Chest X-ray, PA view. Patient: 68 years old, sex M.
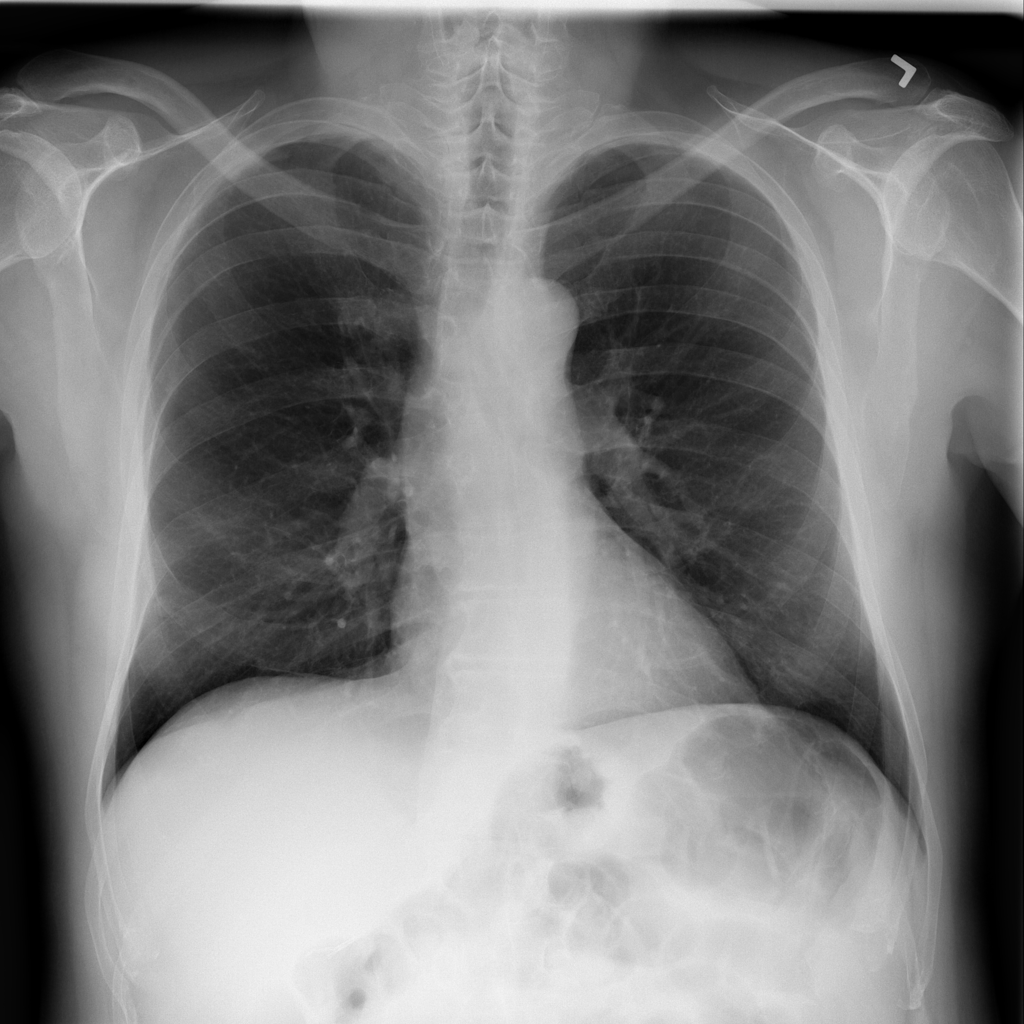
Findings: Pleural_Thickening